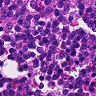
Metastatic tissue present: no